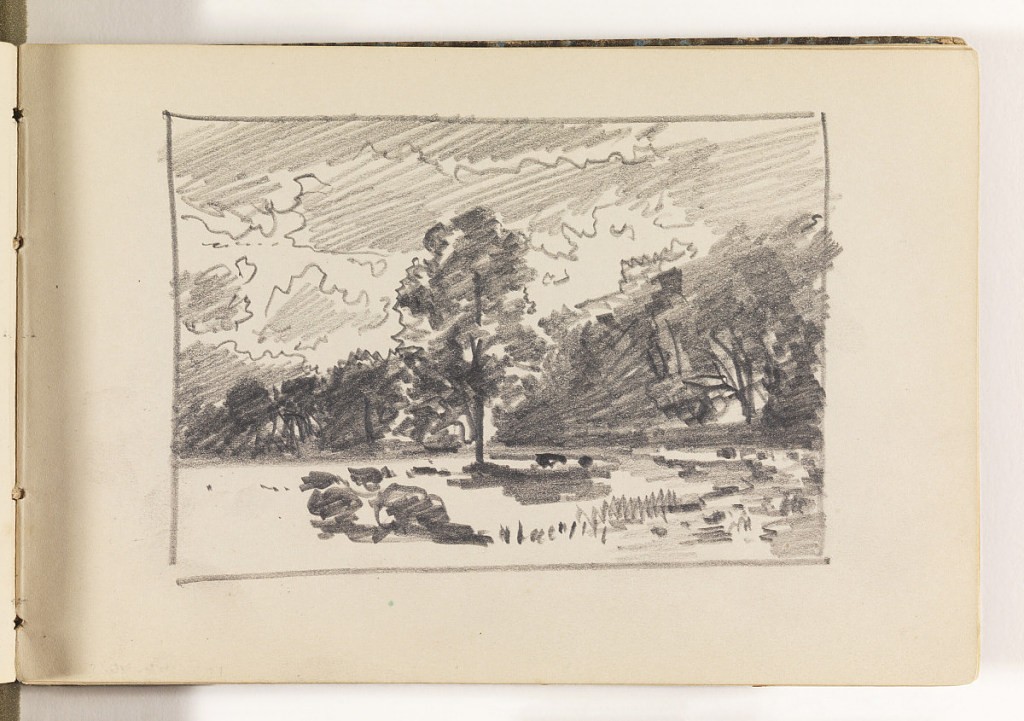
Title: Countryside with Trees and Rocks
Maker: William Trost Richards, American, 1833–1905
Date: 1870–85
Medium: Graphite on cream wove paper, bound
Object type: Sketchbook folio
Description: Open field with several large rocks in left-center foreground. Farther back, at center, a lone tree. Across background, there is a line of trees.